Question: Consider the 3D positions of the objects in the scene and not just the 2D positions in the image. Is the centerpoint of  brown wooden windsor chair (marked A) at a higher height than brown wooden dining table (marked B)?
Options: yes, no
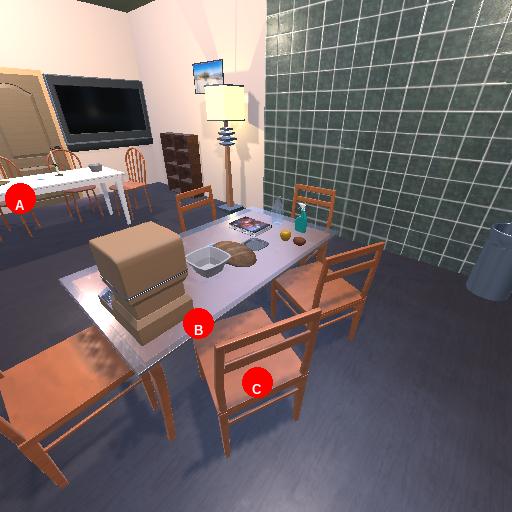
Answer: yes